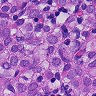
Metastatic tissue present: yes